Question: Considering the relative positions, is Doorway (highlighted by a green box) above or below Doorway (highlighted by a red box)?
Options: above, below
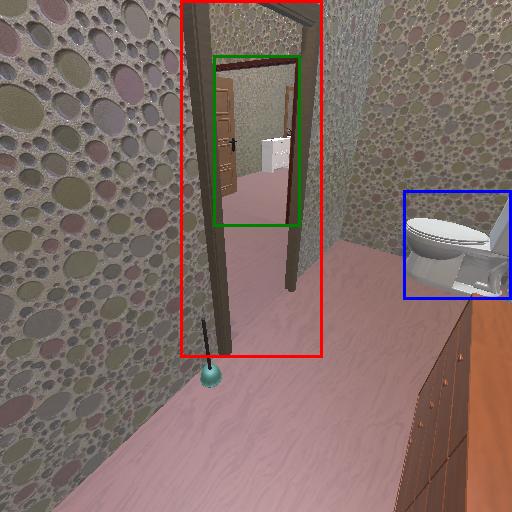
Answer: above